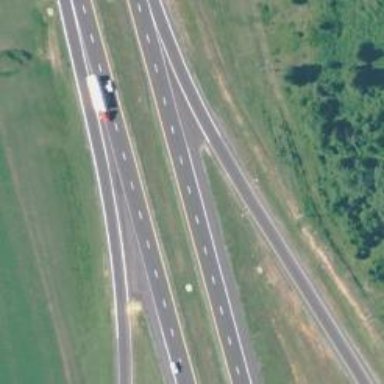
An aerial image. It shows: Asphalt motorway link.